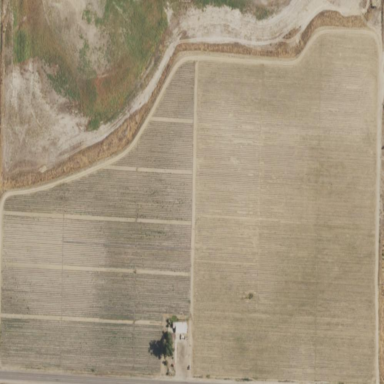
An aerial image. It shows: Vineyard.